Aerial crown-view tile of a tropical tree (Barro Colorado Island, Panama), acquired 20241112:
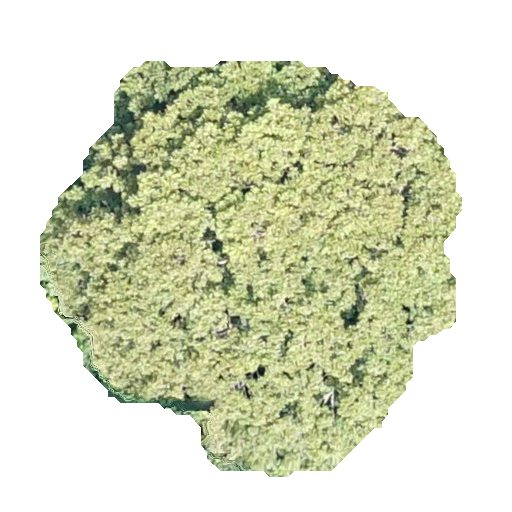
Species: Dipteryx oleifera
GBIF accepted scientific name: Dipteryx oleifera
Crown area: 200.181 m²